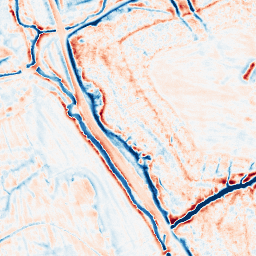
Category: edge_preserving
Decomposition family: bilateral
Decomposition parameters: d: 15
sigma_color: 100
sigma_space: 150
Upsampling method: quadratic
Upsampling parameters: scale: 8
Upsampling scale: 8